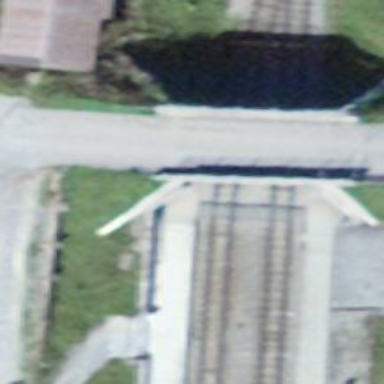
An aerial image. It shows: Track passing over bridge with grade 2 tracktype.